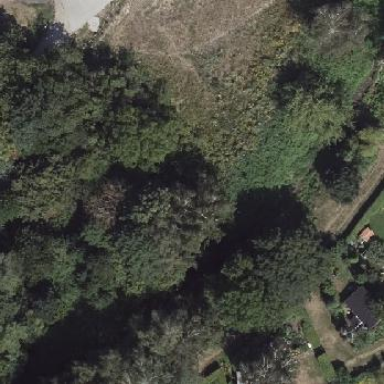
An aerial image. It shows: Mixed leaf woodland.